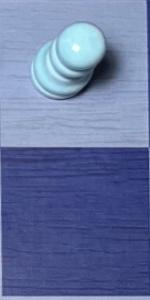
Label: Empty